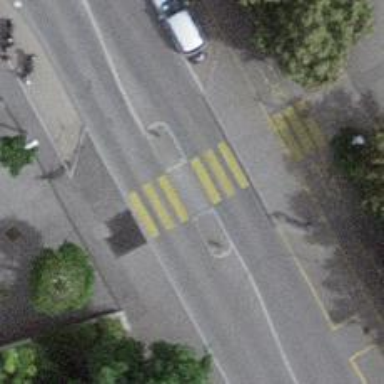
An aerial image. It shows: Marked zebra crossing with island.